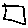
Label: square